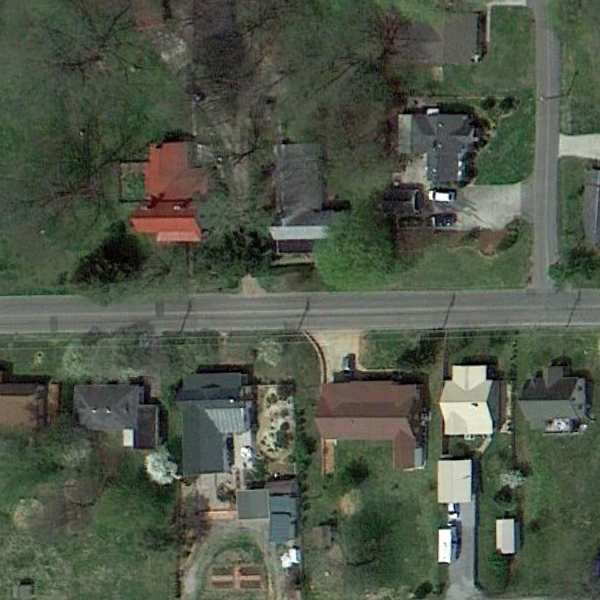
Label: MediumResidential